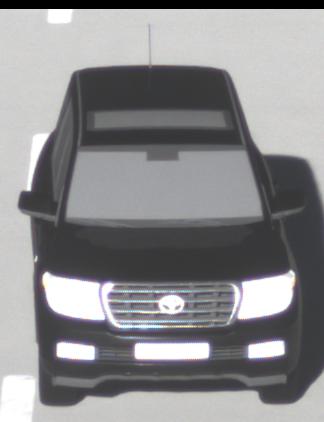
Make: Toyota
Model: Land Cruiser V8 4.7
Detailed model: Land Cruiser V8 (J20)
Model produced from: 2008/03
Model produced until: 2009/11
Doors: 5
Color: black
Road condition: dry road
Daytime: morning or afternoon
Contrast: high contrast